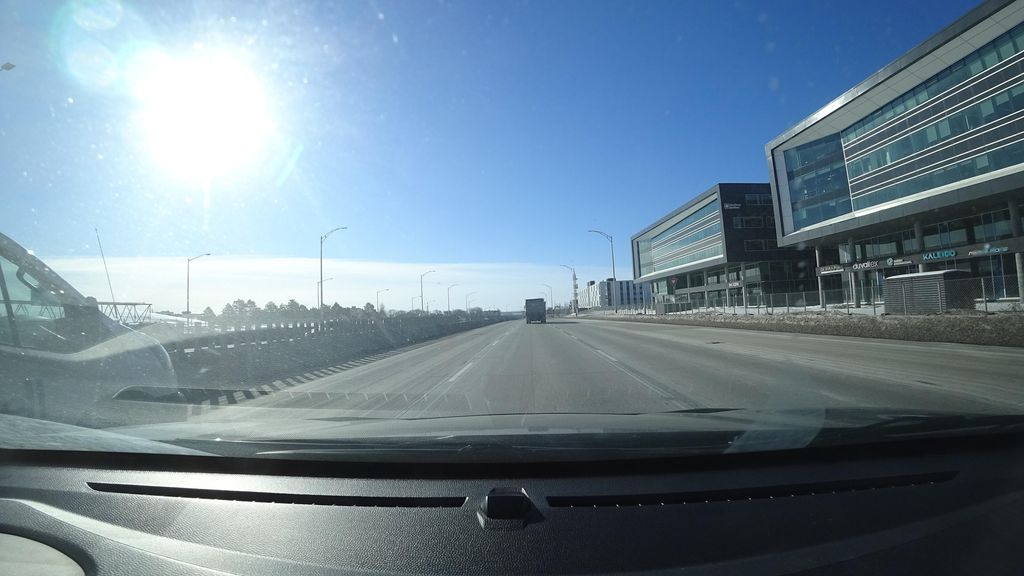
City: quebec_city